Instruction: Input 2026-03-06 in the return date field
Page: home
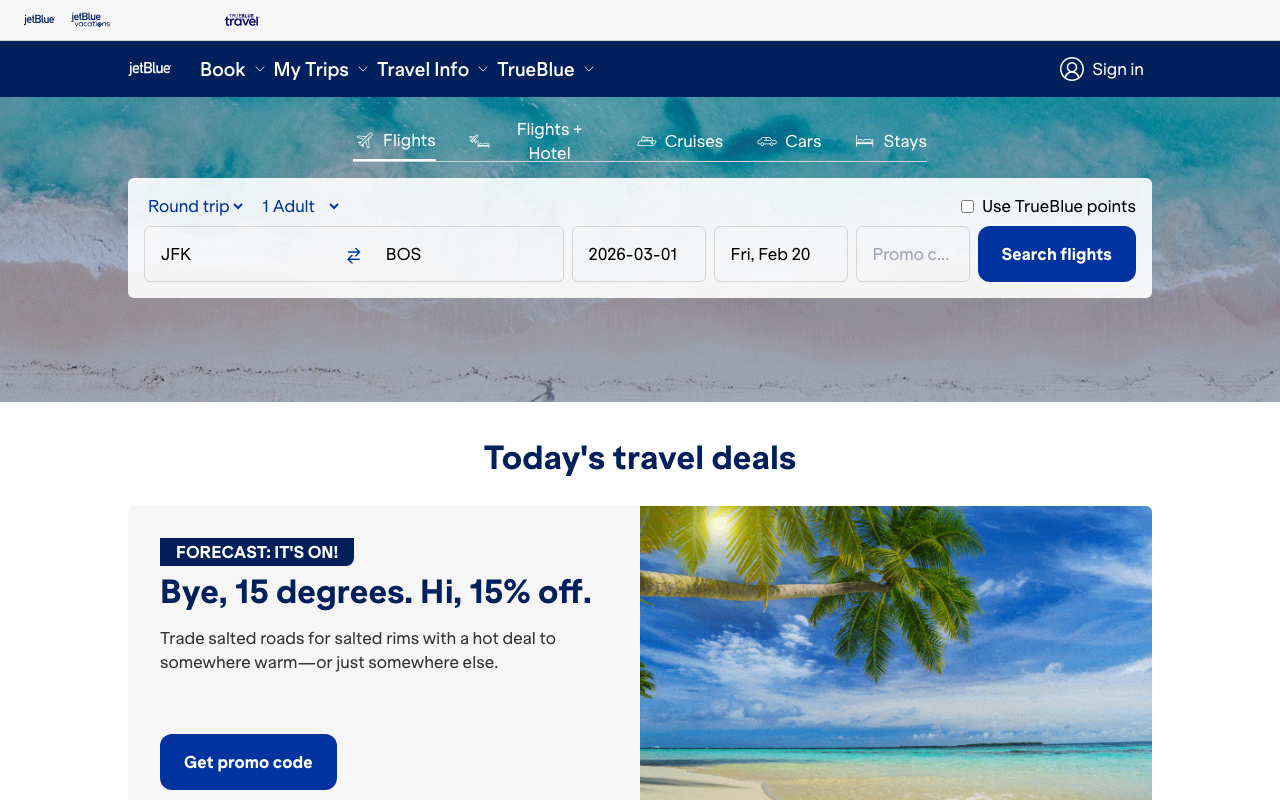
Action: type